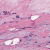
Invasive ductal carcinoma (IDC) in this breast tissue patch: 1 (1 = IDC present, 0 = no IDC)